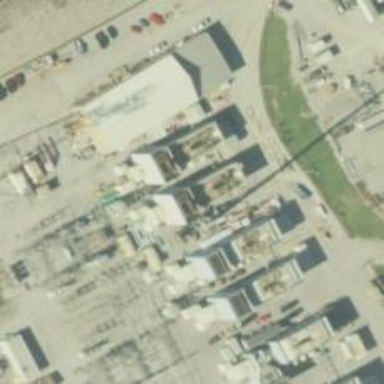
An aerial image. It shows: Gas turbine power generator.